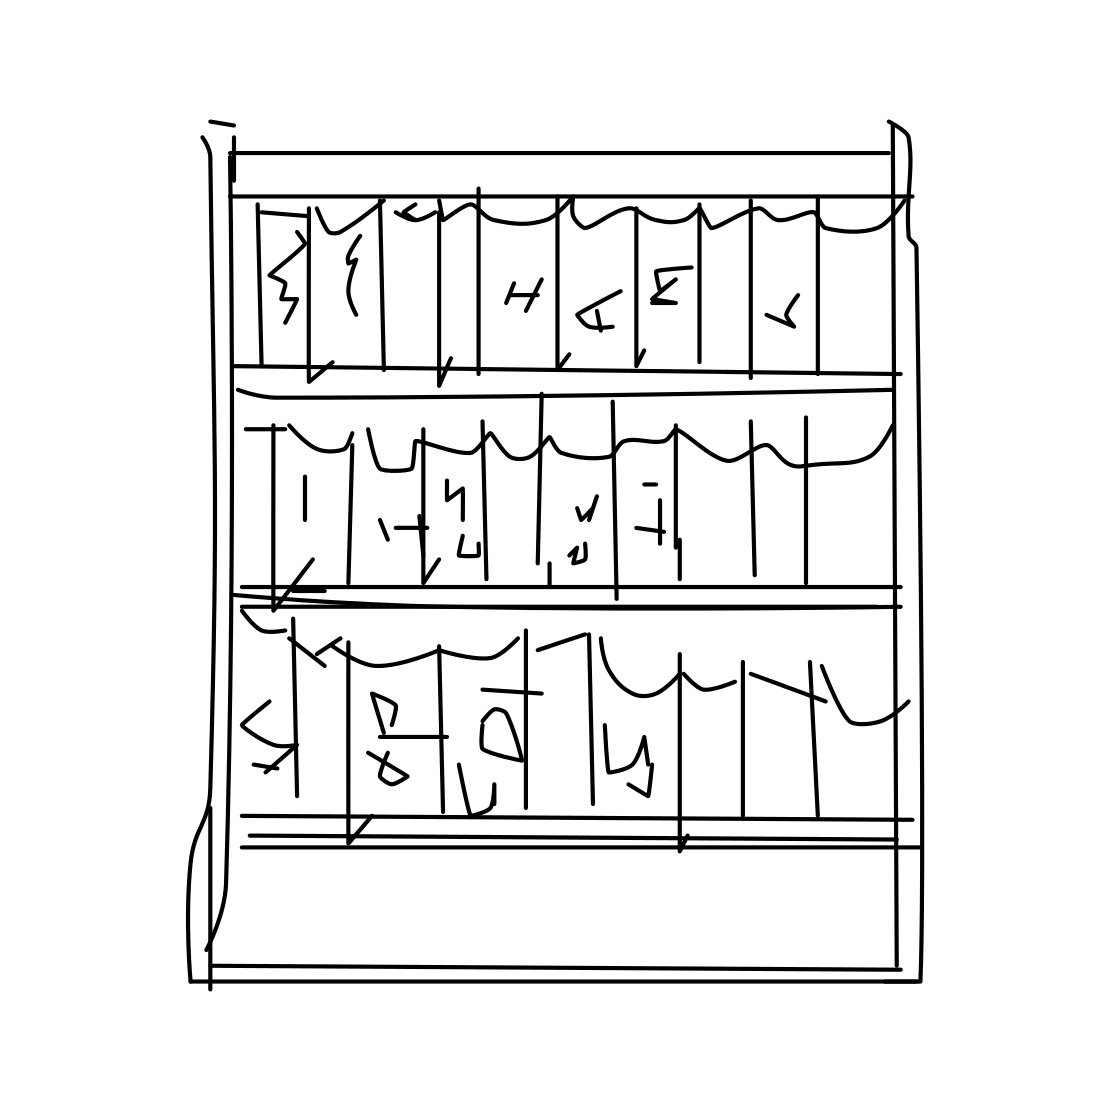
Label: bookshelf